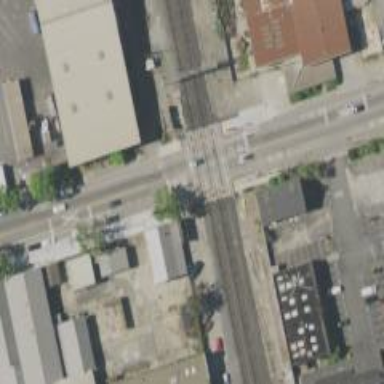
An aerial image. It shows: Crossing with full barriers and traffic lights.